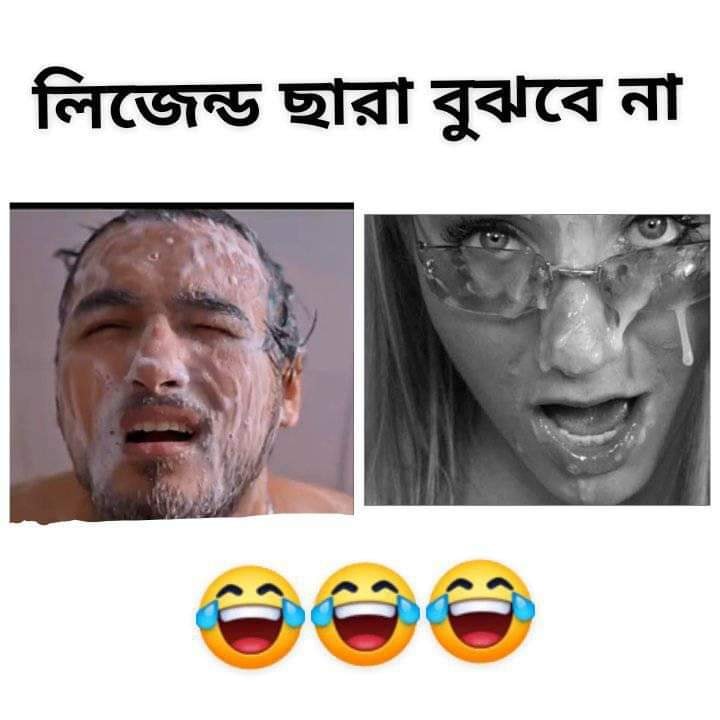
Caption: লিজেন্ড ছাড়া বুঝবে না
Label: hate